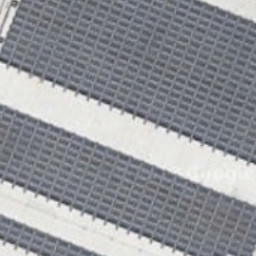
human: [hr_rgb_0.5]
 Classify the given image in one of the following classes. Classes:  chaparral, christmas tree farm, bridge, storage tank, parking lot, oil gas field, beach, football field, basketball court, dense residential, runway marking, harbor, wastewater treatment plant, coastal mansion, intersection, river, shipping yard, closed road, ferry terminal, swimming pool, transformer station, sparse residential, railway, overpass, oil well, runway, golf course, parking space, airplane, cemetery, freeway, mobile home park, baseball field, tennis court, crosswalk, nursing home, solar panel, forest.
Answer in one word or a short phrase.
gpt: solar panel